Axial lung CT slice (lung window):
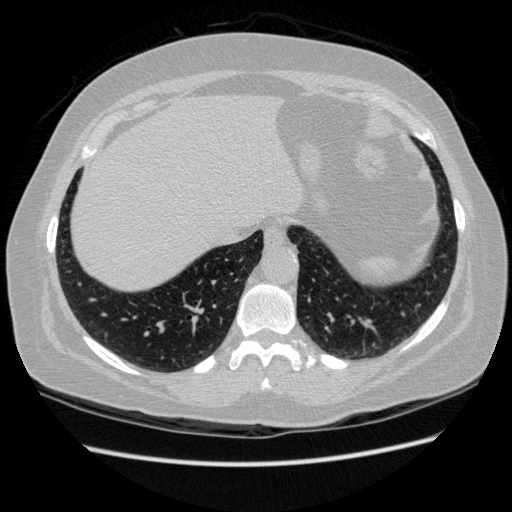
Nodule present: no